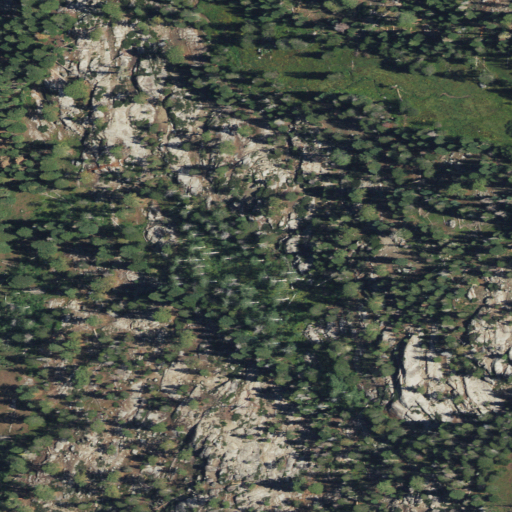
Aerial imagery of plain(s) in California named Clover Meadow containing evergreen forest, shrub, and woody wetlands